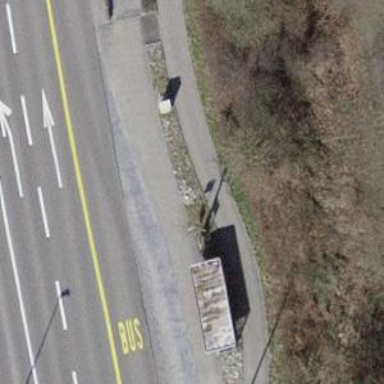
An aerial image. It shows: Platform with shelter for public transport.